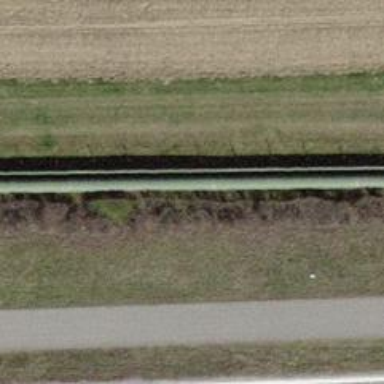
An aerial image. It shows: Pipeline structure.